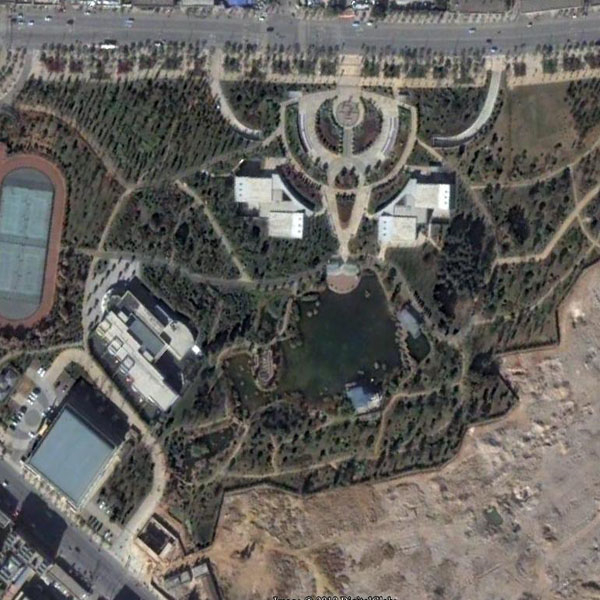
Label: Park